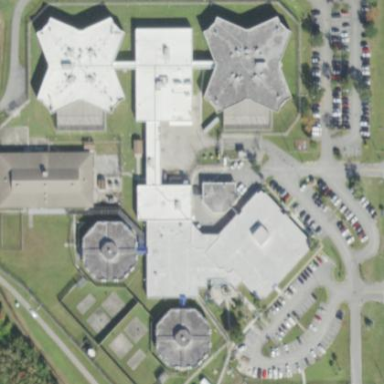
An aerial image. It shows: Prison.